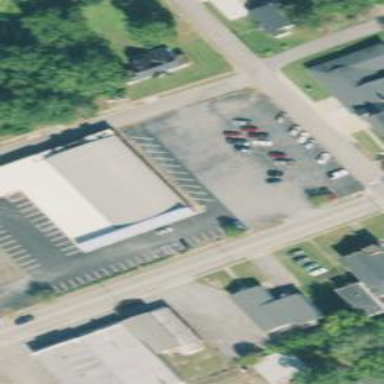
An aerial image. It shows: Variety store inside building.